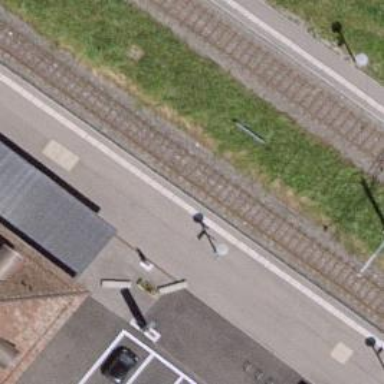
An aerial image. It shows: Public transport stop position along the railway.